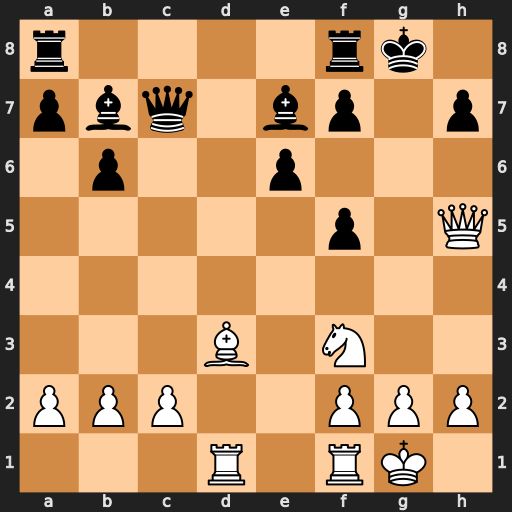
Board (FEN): r4rk1/pbq1bp1p/1p2p3/5p1Q/8/3B1N2/PPP2PPP/3R1RK1
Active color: w
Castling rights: -
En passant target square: -
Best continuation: Ng5 Bxg5 Qxg5+ Kh8 Qf6+